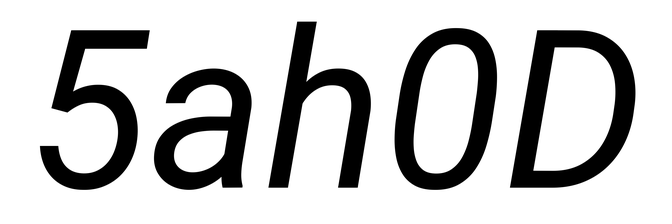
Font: Roboto-Italic_Italic